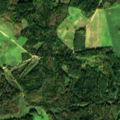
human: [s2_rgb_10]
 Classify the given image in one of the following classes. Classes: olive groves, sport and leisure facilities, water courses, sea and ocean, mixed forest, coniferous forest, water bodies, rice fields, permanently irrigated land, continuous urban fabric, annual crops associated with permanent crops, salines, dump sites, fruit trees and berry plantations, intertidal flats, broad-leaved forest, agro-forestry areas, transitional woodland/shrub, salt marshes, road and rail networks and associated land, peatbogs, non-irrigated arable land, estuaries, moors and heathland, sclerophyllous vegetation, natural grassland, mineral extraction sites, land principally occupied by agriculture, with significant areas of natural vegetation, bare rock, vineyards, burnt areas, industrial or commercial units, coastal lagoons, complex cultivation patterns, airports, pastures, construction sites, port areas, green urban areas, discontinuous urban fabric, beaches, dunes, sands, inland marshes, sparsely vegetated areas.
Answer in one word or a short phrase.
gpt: non-irrigated arable land, coniferous forest, mixed forest